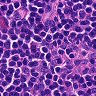
Metastatic tissue present: no